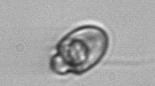
Label: Amphidinium